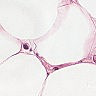
Metastatic tissue present: no